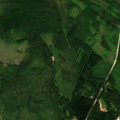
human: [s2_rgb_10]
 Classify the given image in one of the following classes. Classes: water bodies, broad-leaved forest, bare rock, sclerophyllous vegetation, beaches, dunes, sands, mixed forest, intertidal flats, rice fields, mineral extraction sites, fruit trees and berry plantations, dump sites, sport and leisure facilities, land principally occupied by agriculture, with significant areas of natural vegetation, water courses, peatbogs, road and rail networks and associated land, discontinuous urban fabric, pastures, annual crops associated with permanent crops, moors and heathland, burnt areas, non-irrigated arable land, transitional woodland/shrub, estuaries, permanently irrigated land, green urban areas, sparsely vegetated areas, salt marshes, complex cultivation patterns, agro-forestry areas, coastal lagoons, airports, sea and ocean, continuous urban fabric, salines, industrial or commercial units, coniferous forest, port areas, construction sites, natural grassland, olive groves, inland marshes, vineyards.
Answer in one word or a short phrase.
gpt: coniferous forest, mixed forest, transitional woodland/shrub